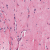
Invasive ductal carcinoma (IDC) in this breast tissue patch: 0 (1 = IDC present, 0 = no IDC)